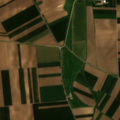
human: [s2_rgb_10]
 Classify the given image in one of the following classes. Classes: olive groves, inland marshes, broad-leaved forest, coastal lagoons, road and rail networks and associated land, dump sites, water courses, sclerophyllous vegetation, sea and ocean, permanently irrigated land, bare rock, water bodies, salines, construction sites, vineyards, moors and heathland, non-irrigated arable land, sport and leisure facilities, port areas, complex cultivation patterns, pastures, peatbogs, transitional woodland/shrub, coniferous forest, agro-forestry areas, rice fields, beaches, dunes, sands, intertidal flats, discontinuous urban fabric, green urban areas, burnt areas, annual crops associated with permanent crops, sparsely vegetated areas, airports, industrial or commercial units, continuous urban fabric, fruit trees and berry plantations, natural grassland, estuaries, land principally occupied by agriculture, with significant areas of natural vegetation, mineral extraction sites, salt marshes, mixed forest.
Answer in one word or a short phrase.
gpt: discontinuous urban fabric, non-irrigated arable land